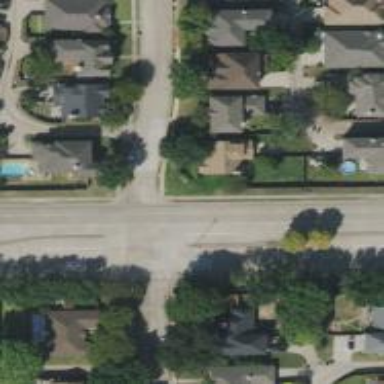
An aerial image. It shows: Secondary road with separate sidewalk.